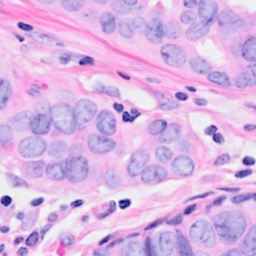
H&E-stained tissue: Breast